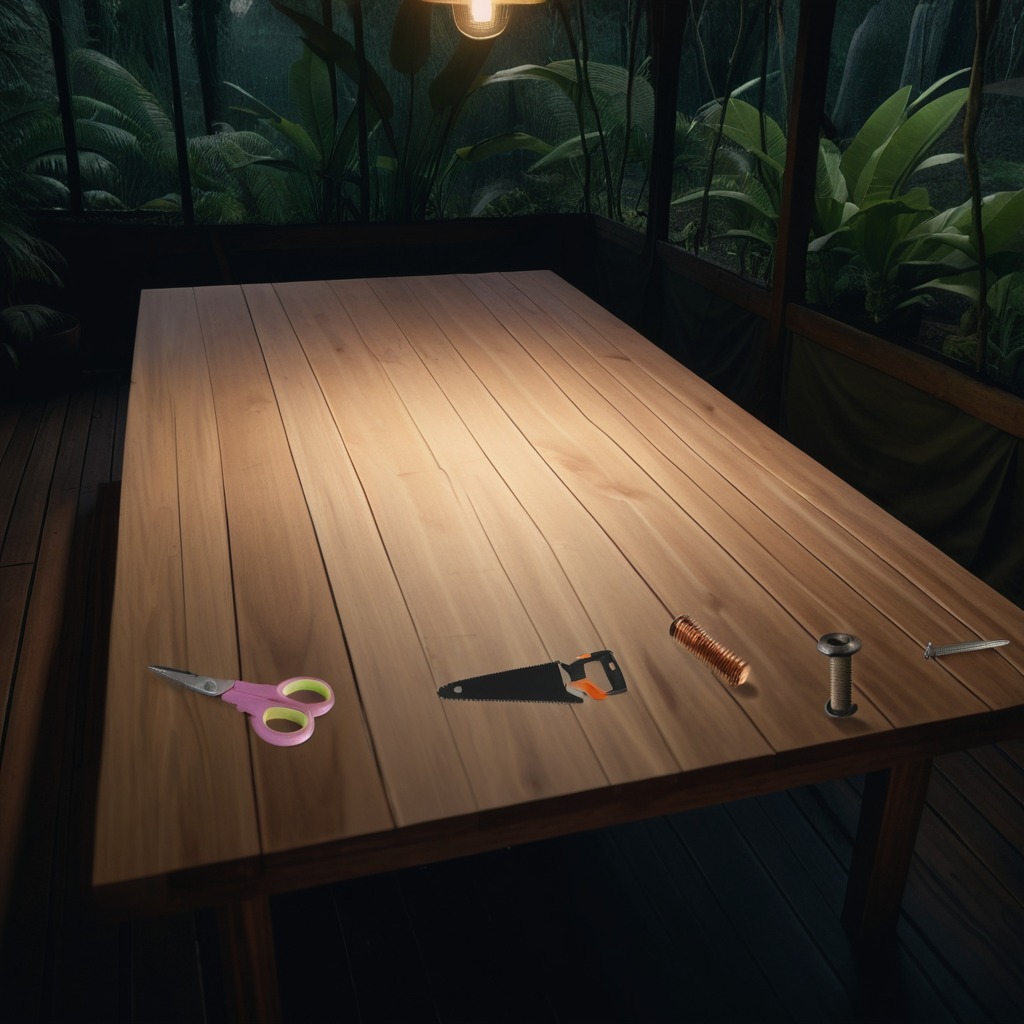
A metal machine screw, an iron nail, a coiled metal spring, a handheld metal saw, and a pair of scissors are lying on the wooden table.